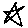
Label: star